Question: i have made a normal UISwitch programmatically in objective c inside a UITableViewCell and when i go to view it in the simulator i see this:

Why is it happening and how can i fix it?
Here is the code for how i am implementing it:
UISwitch Class:
'''
#import <Foundation/Foundation.h>
@interface SwitchCell : UITableViewCell
+ (SwitchCell*)SwitchCellMake;
@end
@implementation SwitchCell
- (id)initWithStyle:(UITableViewCellStyle)style reuseIdentifier:(NSString *)reuseIdentifier{
self = [super initWithStyle:style reuseIdentifier:reuseIdentifier];
if (self) {
// Initialization code
}
return self;
}
+ (SwitchCell*)SwitchCellMake{
SwitchCell * newSwitchCell = [[SwitchCell alloc]init];
UISwitch * cellSwitch = [[UISwitch alloc] init];
[newSwitchCell.contentView addSubview:cellSwitch];
[cellSwitch setCenter:CGPointMake(600, 30)];
return newSwitchCell;
}
- (void)setSelected:(BOOL)selected animated:(BOOL)animated{
[super setSelected:selected animated:animated];
}
@end
'''
ViewDidLoad:
'''
- (void)viewDidLoad{
[super viewDidLoad];
[arySwitchCells addObject:[SwitchCell SwitchCellMake]];
}
'''
And the cellForRowAtIndexPath method:
'''
- (UITableViewCell *)tableView:(UITableView *)tableView cellForRowAtIndexPath:(NSIndexPath *)indexPath{
SwitchCell *cellSwitchCell = (SwitchCell *)[tableView dequeueReusableCellWithIdentifier:@"SwitchCell"];
cellSwitchCell = [arySwitchCells objectAtIndex:indexPath.row];
return cellSwitchCell;
}
'''
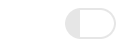
Answer: Why do you try to allocate this cell every single time? You should dequeue it. I try this code and it works fine for me:
'''
- (UITableViewCell *)tableView:(UITableView *)tableView cellForRowAtIndexPath:(NSIndexPath *)indexPath
{
static NSString *CellIdentifier = @"Cell";
UITableViewCell *cell = [tableView dequeueReusableCellWithIdentifier:CellIdentifier forIndexPath:indexPath];
UISwitch * cellSwitch = [[UISwitch alloc] initWithFrame:CGRectMake(200, 10, 50, 50)];
[cell.contentView addSubview:cellSwitch];
return cell;
}
'''
Just remember to set up cell identifier.
//EDITED
I would remove SwitchCellMake method and add UISwitch to the contentView in initWithStyle:reuseIdentifier method (or initWithCoder if you use nib):
'''
- (id)initWithStyle:(UITableViewCellStyle)style reuseIdentifier:(NSString *)reuseIdentifier
{
self = [super initWithStyle:style reuseIdentifier:reuseIdentifier];
if (self) {
self.cellSwitch = [[UISwitch alloc] init];
[self.contentView addSubview:self.cellSwitch];
}
return self;
}
'''
As you can see cellSwitch is a property so you can set up the frame in layoutSubview (you can handle the orientation changing here):
'''
-(void)layoutSubviews
{
[self.cellSwitch setFrame:CGRectMake(200, 10, 50, 50)];
}
'''
After that just register your cell in storyboard or in viewDidLoad (if you don't use nib) and change your init method to:
'''
- (UITableViewCell *)tableView:(UITableView *)tableView cellForRowAtIndexPath:(NSIndexPath *)indexPath
{
SwitchCell *cellSwitchCell = (SwitchCell *)[tableView dequeueReusableCellWithIdentifier:@"Cell"];
cellSwitchCell.textLabel.text = [NSString stringWithFormat:@"Row: %d", indexPath.row];
return cellSwitchCell;
}
'''
This is how I would do this.